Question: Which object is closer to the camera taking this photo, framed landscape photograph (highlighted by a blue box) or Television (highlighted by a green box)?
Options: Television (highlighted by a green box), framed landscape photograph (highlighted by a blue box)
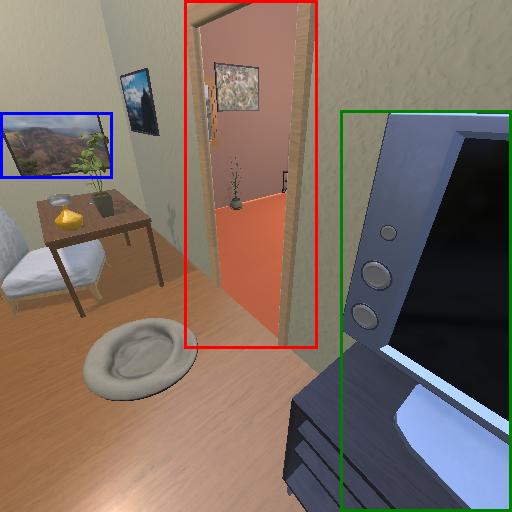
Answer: Television (highlighted by a green box)